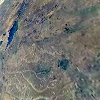
Label: land